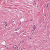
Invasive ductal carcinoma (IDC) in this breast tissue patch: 0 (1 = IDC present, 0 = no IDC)